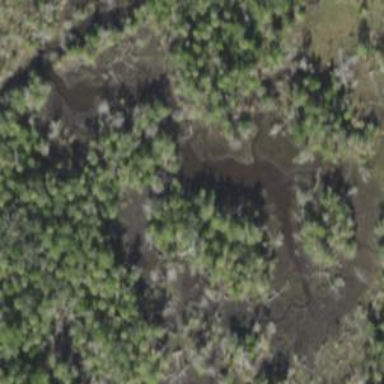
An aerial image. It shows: Marshy wetland area.